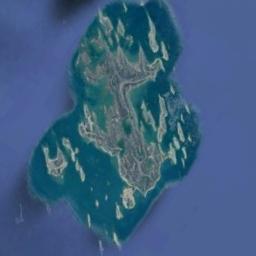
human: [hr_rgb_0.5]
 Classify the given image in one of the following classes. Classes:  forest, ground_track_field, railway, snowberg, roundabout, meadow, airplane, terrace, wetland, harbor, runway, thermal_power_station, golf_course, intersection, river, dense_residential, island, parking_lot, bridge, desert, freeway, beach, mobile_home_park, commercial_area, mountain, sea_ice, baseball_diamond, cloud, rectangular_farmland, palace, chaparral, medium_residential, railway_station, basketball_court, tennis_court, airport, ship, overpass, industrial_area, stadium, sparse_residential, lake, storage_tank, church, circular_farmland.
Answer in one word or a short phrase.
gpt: island